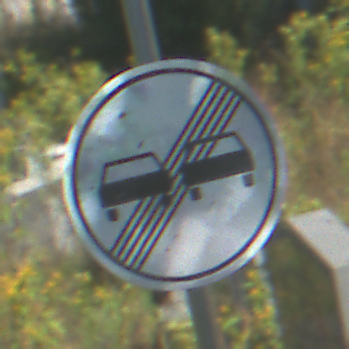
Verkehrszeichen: EndeUeberholverbot
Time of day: Midday
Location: Outdoor (Special)
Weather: PartlyCloudy
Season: NotSpecified
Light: Natural